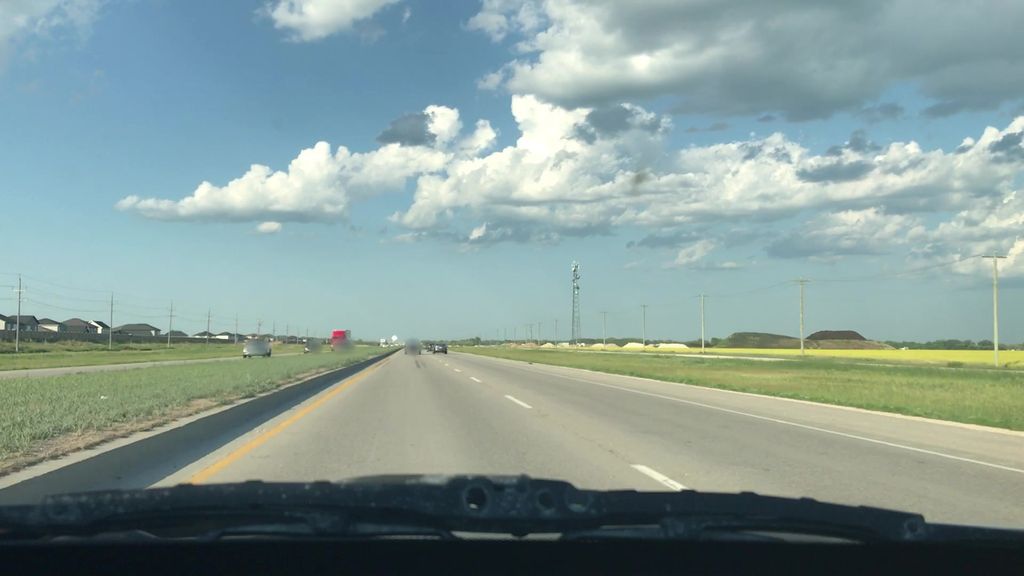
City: winnipeg